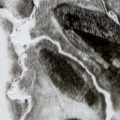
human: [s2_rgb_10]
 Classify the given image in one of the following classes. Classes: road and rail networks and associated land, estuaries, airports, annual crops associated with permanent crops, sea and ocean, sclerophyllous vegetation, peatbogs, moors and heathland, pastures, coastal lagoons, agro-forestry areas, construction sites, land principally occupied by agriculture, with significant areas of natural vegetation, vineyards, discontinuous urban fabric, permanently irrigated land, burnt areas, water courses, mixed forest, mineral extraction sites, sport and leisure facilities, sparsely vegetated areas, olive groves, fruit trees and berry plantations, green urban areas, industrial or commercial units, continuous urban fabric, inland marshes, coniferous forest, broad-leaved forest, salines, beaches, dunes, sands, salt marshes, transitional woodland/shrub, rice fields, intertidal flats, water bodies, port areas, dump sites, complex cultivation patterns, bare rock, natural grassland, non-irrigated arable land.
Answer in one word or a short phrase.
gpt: coniferous forest, mixed forest, transitional woodland/shrub, peatbogs